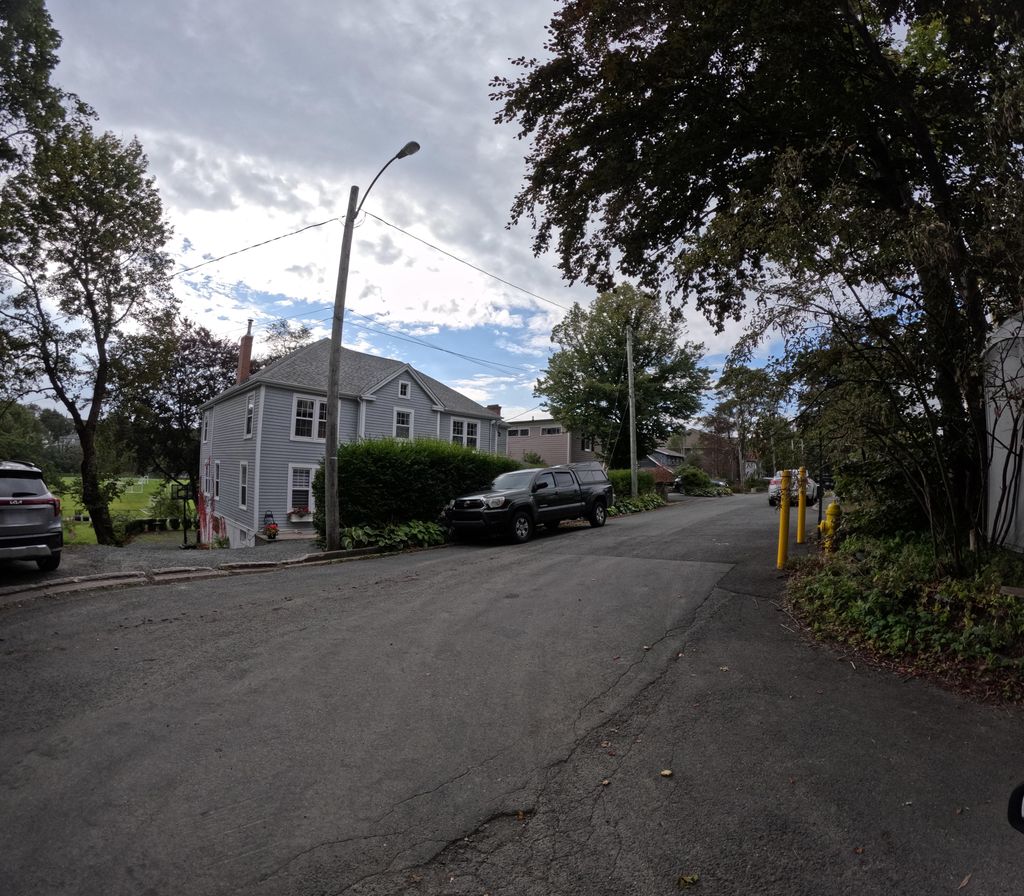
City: st_johns